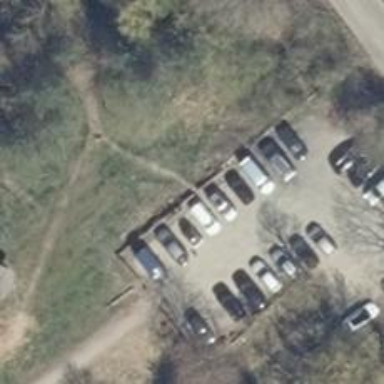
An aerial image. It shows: Path.